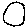
Label: circle